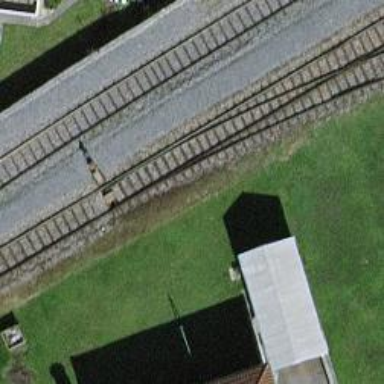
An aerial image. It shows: Single railway spur track.